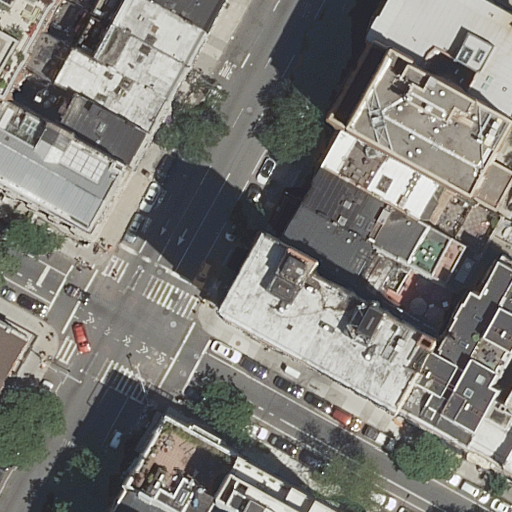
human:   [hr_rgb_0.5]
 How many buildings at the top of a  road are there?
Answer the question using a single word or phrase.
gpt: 13

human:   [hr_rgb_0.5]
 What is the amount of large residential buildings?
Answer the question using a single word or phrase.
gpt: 1

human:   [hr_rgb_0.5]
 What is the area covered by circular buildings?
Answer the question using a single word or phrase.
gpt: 0m2

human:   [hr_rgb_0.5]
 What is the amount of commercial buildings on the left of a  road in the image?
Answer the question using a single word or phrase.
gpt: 1

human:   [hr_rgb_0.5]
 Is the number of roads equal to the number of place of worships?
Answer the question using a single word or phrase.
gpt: no

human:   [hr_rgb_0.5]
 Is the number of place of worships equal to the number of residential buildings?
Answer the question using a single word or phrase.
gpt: no

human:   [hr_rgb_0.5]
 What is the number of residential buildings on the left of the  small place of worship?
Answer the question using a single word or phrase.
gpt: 1

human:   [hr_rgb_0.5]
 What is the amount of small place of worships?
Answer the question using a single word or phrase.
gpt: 1

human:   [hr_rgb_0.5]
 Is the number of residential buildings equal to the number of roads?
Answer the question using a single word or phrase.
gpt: no

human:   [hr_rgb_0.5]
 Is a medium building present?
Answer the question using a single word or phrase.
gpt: yes

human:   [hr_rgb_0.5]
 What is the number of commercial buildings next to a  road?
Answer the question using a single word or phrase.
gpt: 1

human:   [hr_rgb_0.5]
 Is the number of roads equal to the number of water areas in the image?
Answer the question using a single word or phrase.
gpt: no

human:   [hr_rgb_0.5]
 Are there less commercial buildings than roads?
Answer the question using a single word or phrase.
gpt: yes

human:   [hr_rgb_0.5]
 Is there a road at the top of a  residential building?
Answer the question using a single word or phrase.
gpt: no

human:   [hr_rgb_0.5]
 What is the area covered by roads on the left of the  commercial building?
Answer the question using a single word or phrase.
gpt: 0m2

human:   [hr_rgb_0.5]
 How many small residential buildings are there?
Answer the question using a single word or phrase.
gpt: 6

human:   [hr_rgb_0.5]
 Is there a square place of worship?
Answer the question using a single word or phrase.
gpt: no

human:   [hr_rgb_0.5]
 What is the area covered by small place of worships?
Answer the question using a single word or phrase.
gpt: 40m2

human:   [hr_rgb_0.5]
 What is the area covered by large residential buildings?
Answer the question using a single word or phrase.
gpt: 681m2

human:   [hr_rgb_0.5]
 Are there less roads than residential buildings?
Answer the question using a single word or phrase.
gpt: yes

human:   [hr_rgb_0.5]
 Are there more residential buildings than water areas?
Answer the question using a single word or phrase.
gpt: yes

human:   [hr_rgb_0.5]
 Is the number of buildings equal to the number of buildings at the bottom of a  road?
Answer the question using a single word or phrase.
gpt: no

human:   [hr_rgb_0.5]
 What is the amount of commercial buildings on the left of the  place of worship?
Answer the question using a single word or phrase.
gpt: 0

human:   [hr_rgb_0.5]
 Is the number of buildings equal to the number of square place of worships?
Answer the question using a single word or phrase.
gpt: no

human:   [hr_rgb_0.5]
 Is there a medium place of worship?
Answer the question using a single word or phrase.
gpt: no

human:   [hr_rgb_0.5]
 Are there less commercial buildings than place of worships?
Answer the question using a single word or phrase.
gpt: no

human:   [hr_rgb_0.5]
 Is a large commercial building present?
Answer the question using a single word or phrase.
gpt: no

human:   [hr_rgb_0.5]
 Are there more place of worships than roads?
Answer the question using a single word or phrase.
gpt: no

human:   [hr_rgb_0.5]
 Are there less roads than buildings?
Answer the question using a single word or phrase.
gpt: yes

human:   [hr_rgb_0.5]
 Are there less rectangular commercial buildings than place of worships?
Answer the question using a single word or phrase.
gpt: yes

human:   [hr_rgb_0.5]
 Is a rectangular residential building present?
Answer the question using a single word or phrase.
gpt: yes

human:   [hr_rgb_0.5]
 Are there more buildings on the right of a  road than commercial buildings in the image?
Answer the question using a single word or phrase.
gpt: yes

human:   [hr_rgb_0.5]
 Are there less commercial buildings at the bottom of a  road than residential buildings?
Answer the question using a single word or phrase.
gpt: yes

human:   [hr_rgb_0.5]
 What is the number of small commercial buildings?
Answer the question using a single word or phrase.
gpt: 0

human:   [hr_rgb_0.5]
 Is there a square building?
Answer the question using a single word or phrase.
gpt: no

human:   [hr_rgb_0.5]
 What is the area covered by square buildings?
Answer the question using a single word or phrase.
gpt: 0m2